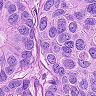
Metastatic tissue present: yes